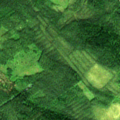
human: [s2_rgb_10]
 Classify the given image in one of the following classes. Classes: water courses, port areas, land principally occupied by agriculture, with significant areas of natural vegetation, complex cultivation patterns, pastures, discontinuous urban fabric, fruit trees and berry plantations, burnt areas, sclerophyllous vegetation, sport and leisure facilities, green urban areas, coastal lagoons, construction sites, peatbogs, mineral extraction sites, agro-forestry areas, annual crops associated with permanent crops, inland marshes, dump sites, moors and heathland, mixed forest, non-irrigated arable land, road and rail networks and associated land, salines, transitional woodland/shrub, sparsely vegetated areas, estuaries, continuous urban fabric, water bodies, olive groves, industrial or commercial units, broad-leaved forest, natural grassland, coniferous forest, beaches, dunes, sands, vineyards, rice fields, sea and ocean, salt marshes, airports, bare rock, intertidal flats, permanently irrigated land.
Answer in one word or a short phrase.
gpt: coniferous forest, mixed forest